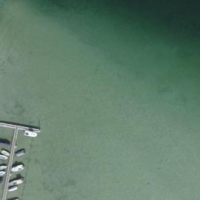
EUNIS habitat code: 14
Species observed at this site:
Chroicocephalus ridibundus
Podiceps nigricollis
Podiceps cristatus
Cygnus olor
Mergus merganser